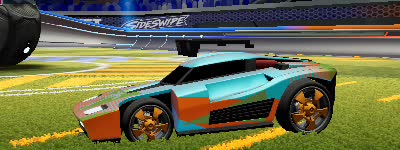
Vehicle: breakout